Field crop: tomato
Growth stage: 1
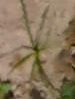
Species: cyperus